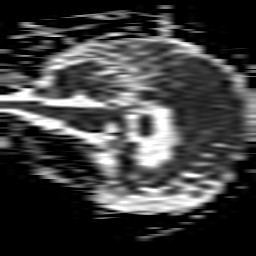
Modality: ADC
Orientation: sagittal
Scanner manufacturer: philips
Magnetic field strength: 1.5 T
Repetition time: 3.405 s
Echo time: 0.09411 s